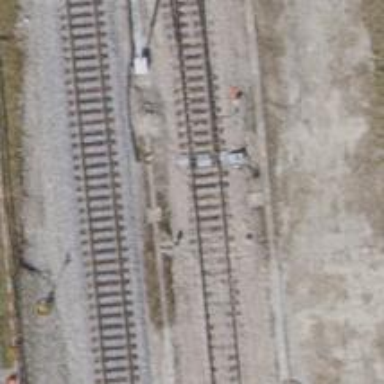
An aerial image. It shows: Railway switch.